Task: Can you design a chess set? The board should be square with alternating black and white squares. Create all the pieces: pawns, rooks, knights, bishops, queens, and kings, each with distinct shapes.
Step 4948:
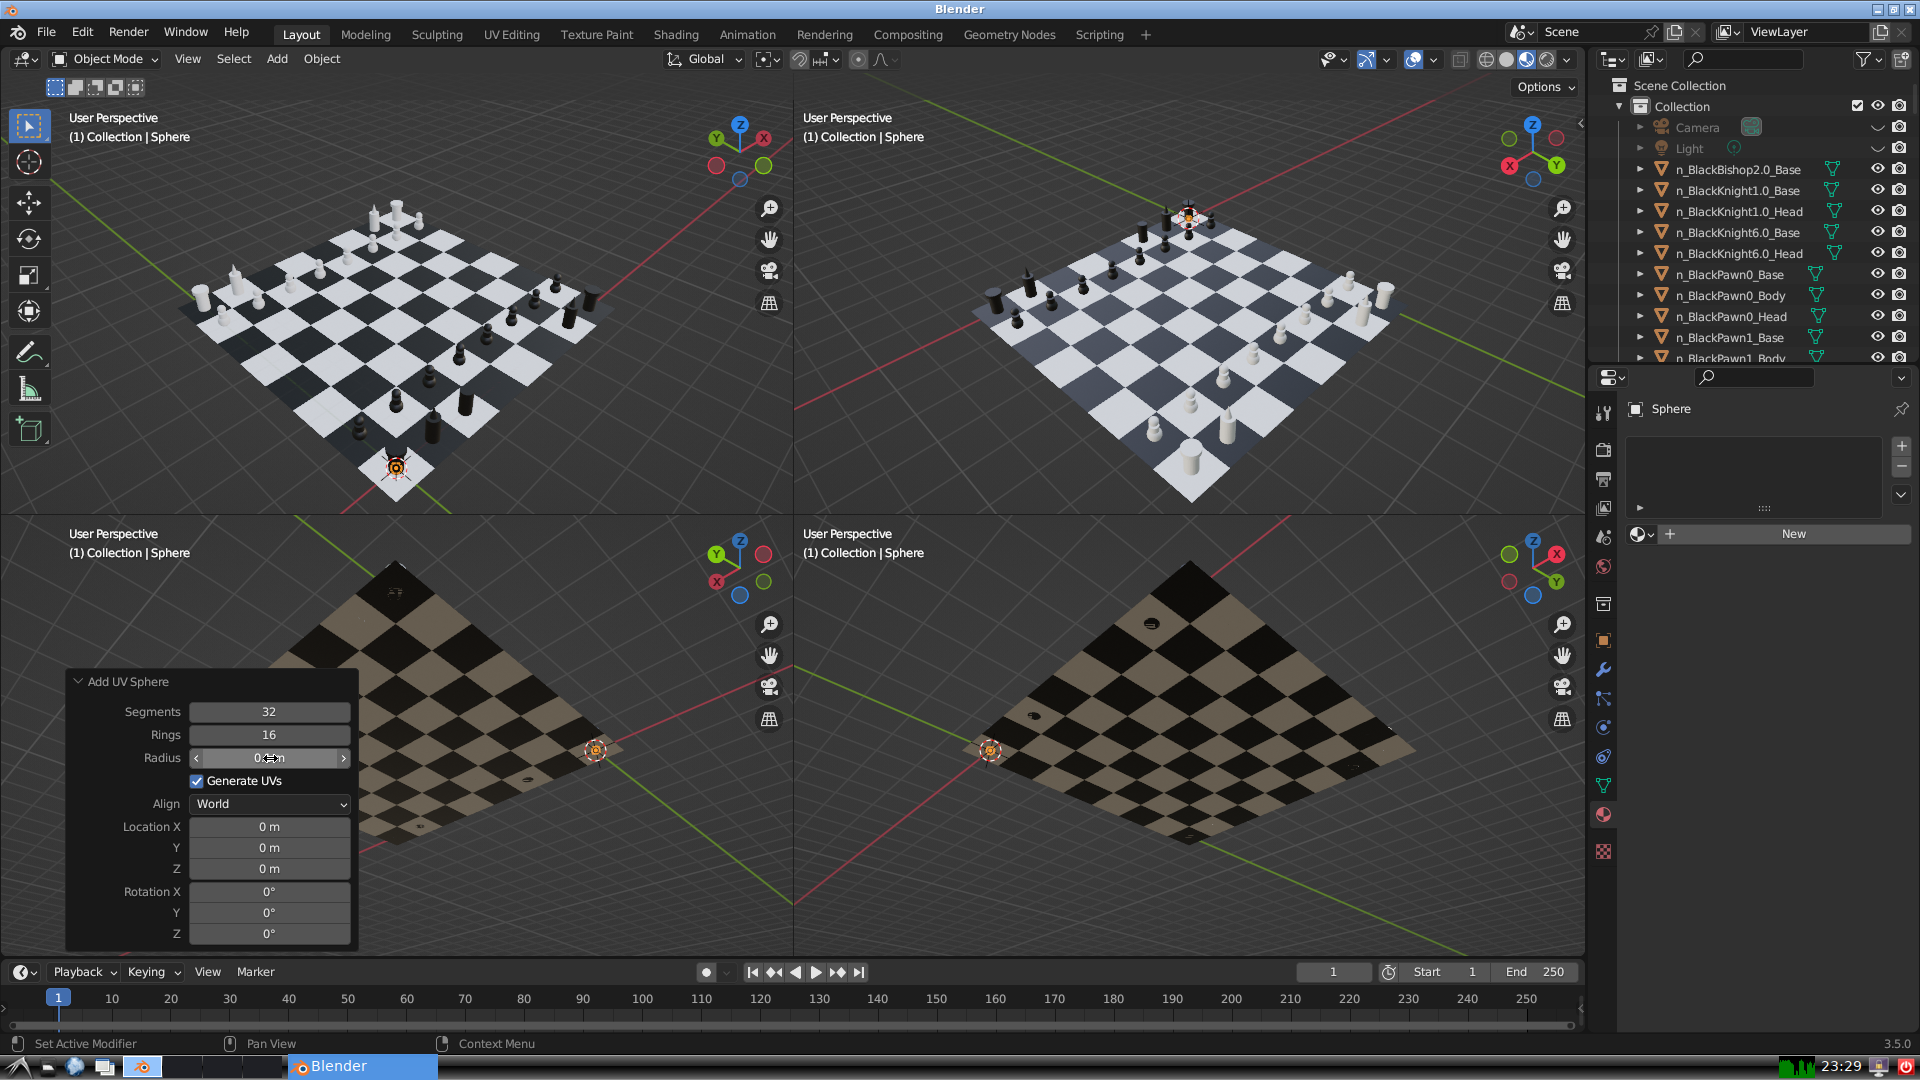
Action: click: no